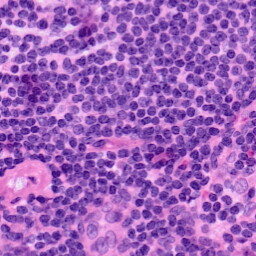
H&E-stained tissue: LymphNode